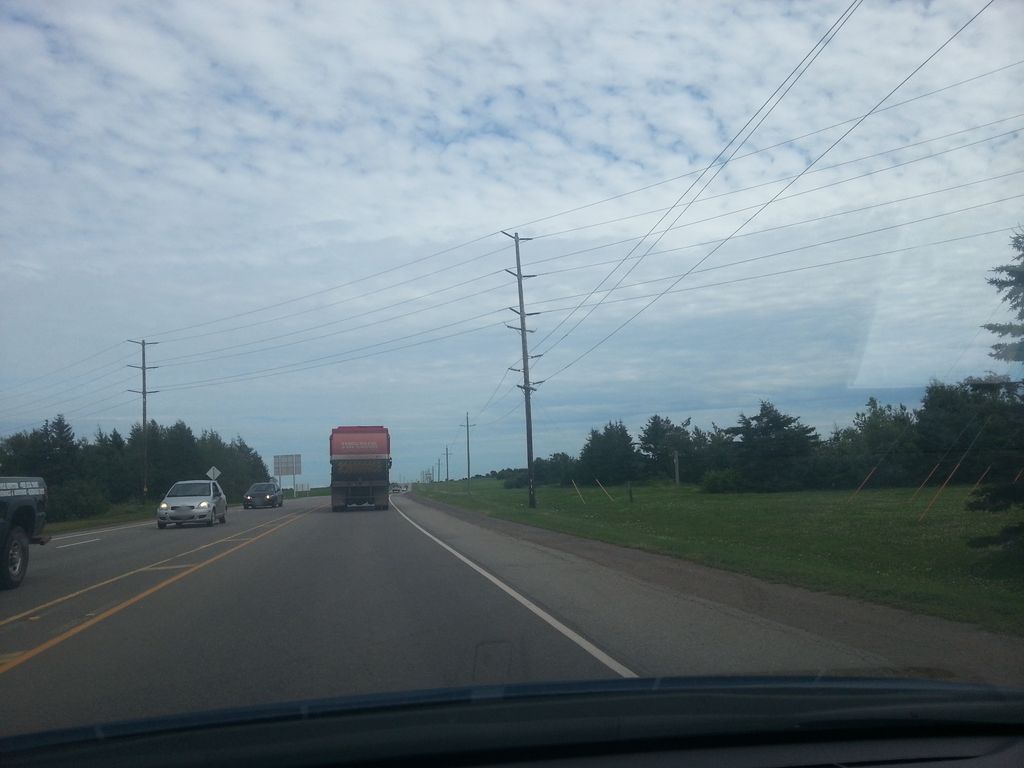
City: charlottetown